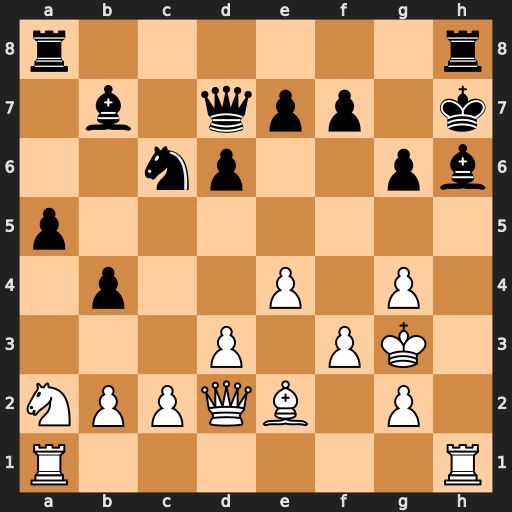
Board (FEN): r6r/1b1qpp1k/2np2pb/p7/1p2P1P1/3P1PK1/NPPQB1P1/R6R
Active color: w
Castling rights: -
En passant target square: -
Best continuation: Qxh6+ Kg8 Qxh8#